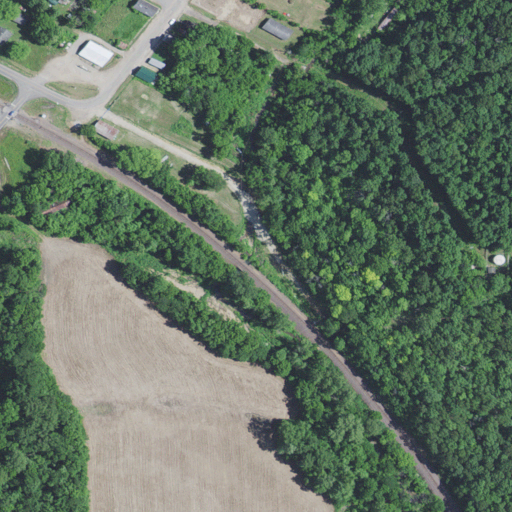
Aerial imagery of valley in Missouri named Kenny Hollow containing deciduous forest, cultivated crops, open development, low intensity development, medium intensity development, and pasture